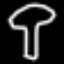
Label: mushroom